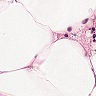
Metastatic tissue present: no